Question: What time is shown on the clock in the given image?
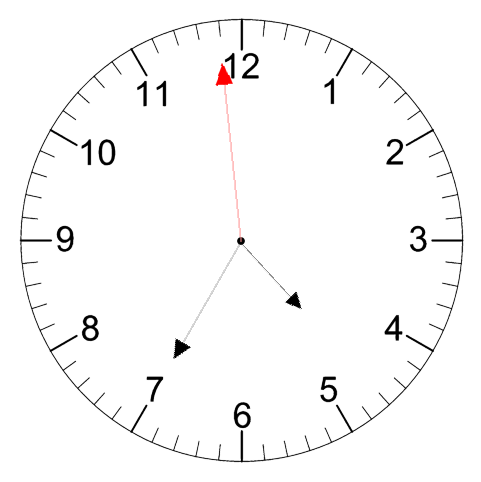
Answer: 04:34:59